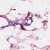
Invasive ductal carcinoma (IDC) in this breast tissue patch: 0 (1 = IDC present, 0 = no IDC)